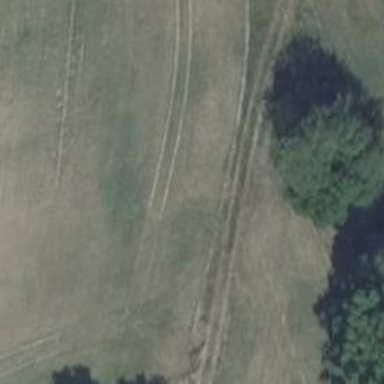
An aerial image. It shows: Track with grade 4 tracktype.